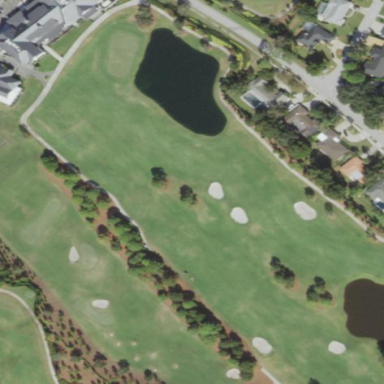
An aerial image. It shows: Grassy area designated for driving range golf.